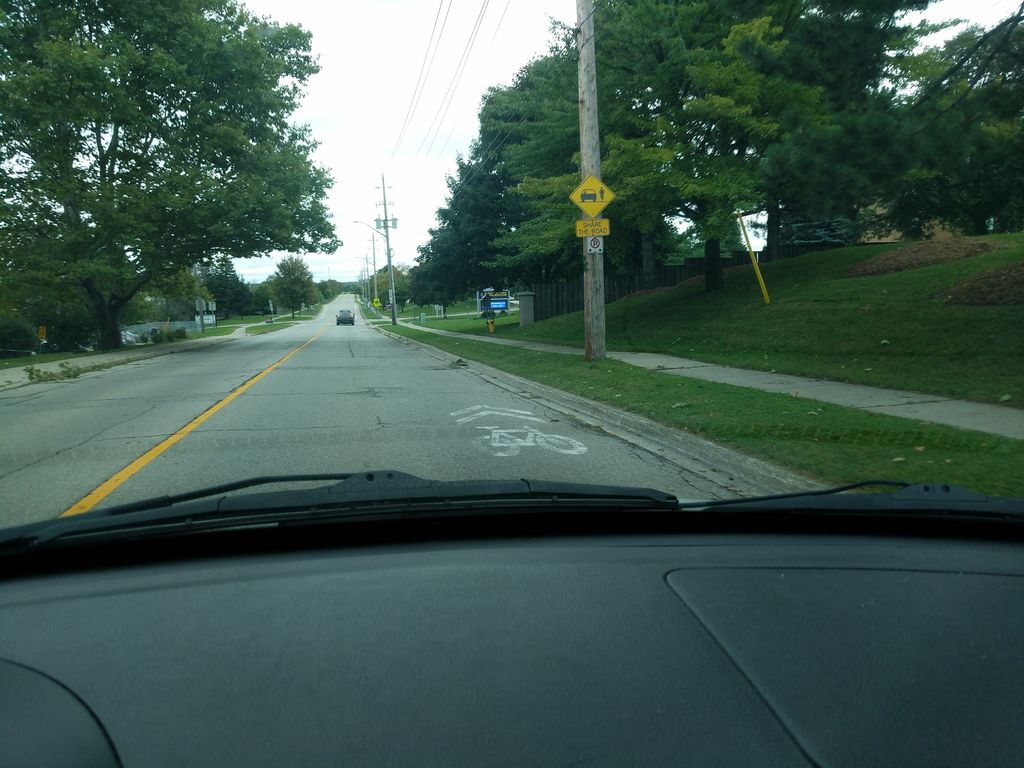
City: kitchener-waterloo